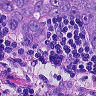
Metastatic tissue present: yes